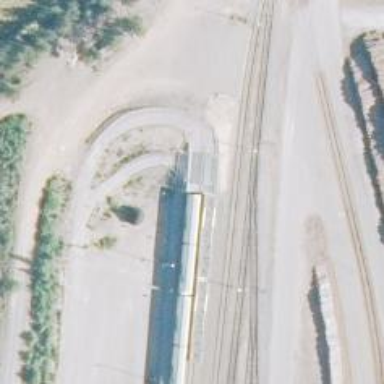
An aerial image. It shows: Car shuttle railway.